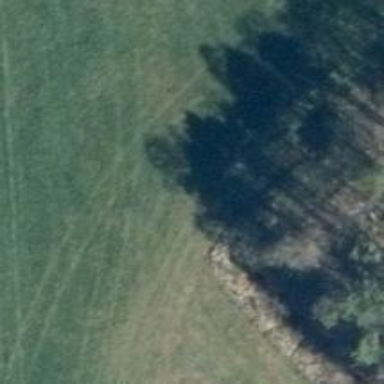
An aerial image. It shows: Grass track with grade 5 tracktype.